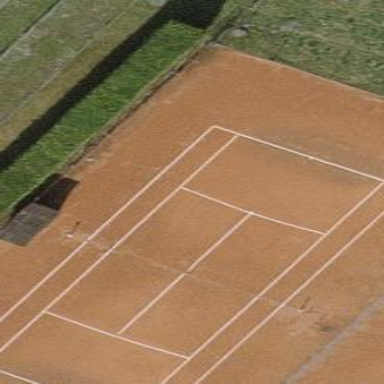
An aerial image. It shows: Tennis court on pitch designated for leisure land.